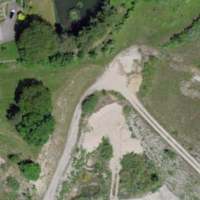
EUNIS habitat code: 56
Species observed at this site:
Papilio machaon